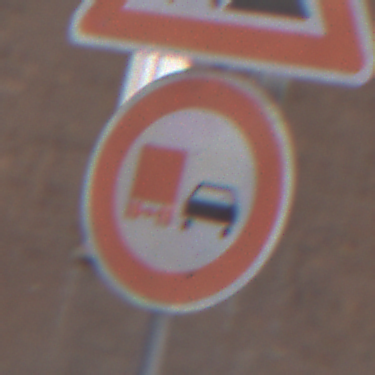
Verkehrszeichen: UeberholverbotKraftfahrzeuge
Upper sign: Arbeitsstelle
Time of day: MorningAfternoon
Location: Outdoor (Urban)
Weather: Overcast
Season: NotSpecified
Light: Natural